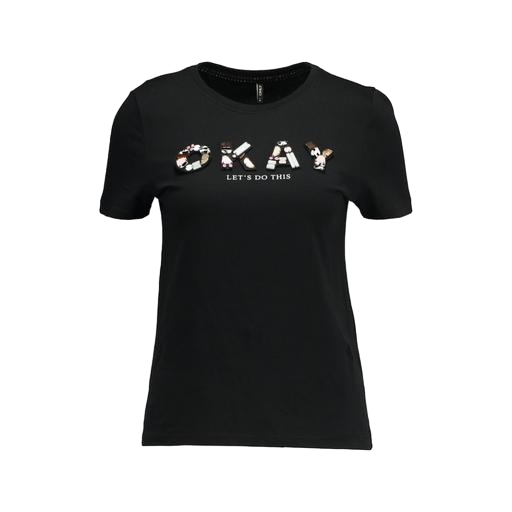
black plus size printed t-shirt only macy, black geo-print t-shirt only macy, multicolor floral-print t-shirt only macy, white background